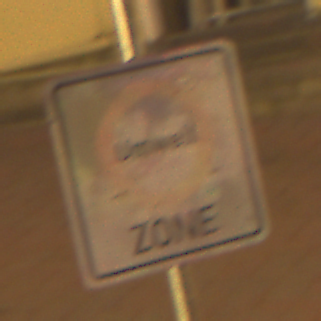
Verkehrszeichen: BeginnUmweltzone
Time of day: Night
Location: Outdoor (Urban)
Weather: Clear
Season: NotSpecified
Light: Artificial